Field crop: maize
Growth stage: 2
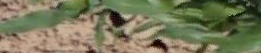
Species: maize